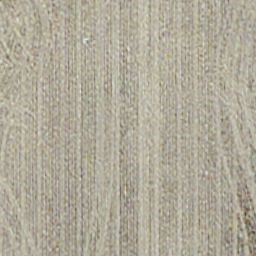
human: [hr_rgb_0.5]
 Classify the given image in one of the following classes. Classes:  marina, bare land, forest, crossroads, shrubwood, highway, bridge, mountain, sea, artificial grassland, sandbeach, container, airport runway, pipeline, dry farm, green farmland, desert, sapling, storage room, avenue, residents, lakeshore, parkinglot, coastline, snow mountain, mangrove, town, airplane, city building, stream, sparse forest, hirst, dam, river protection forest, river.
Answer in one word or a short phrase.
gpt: dry farm